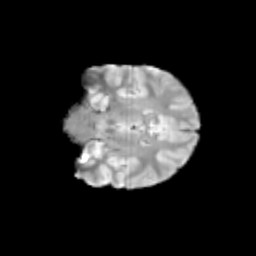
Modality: T2w
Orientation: coronal
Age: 10
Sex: female
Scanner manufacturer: siemens
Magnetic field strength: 3 T
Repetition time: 3.8 s
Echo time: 0.07 s